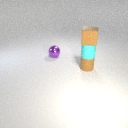
small cyan rubber cylinder below small brown rubber cube